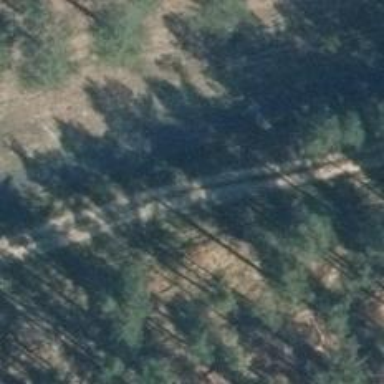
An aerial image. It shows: Compacted grade3 track.